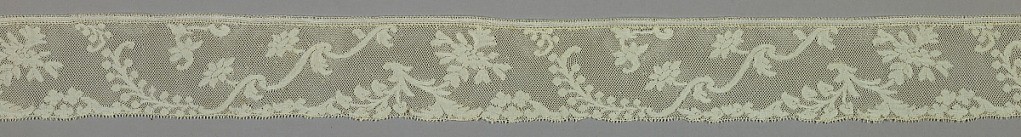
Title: Edge
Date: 18th century
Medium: linen Technique: bobbin lace (Valenciennes ground)
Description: Scroll, leaf and floral motifs in an open field.